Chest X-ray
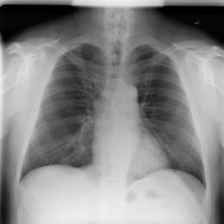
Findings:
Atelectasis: negative
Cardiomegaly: negative
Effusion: negative
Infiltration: negative
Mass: negative
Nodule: negative
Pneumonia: negative
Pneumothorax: negative
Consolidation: negative
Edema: negative
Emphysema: negative
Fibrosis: negative
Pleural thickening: negative
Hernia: negative